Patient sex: M
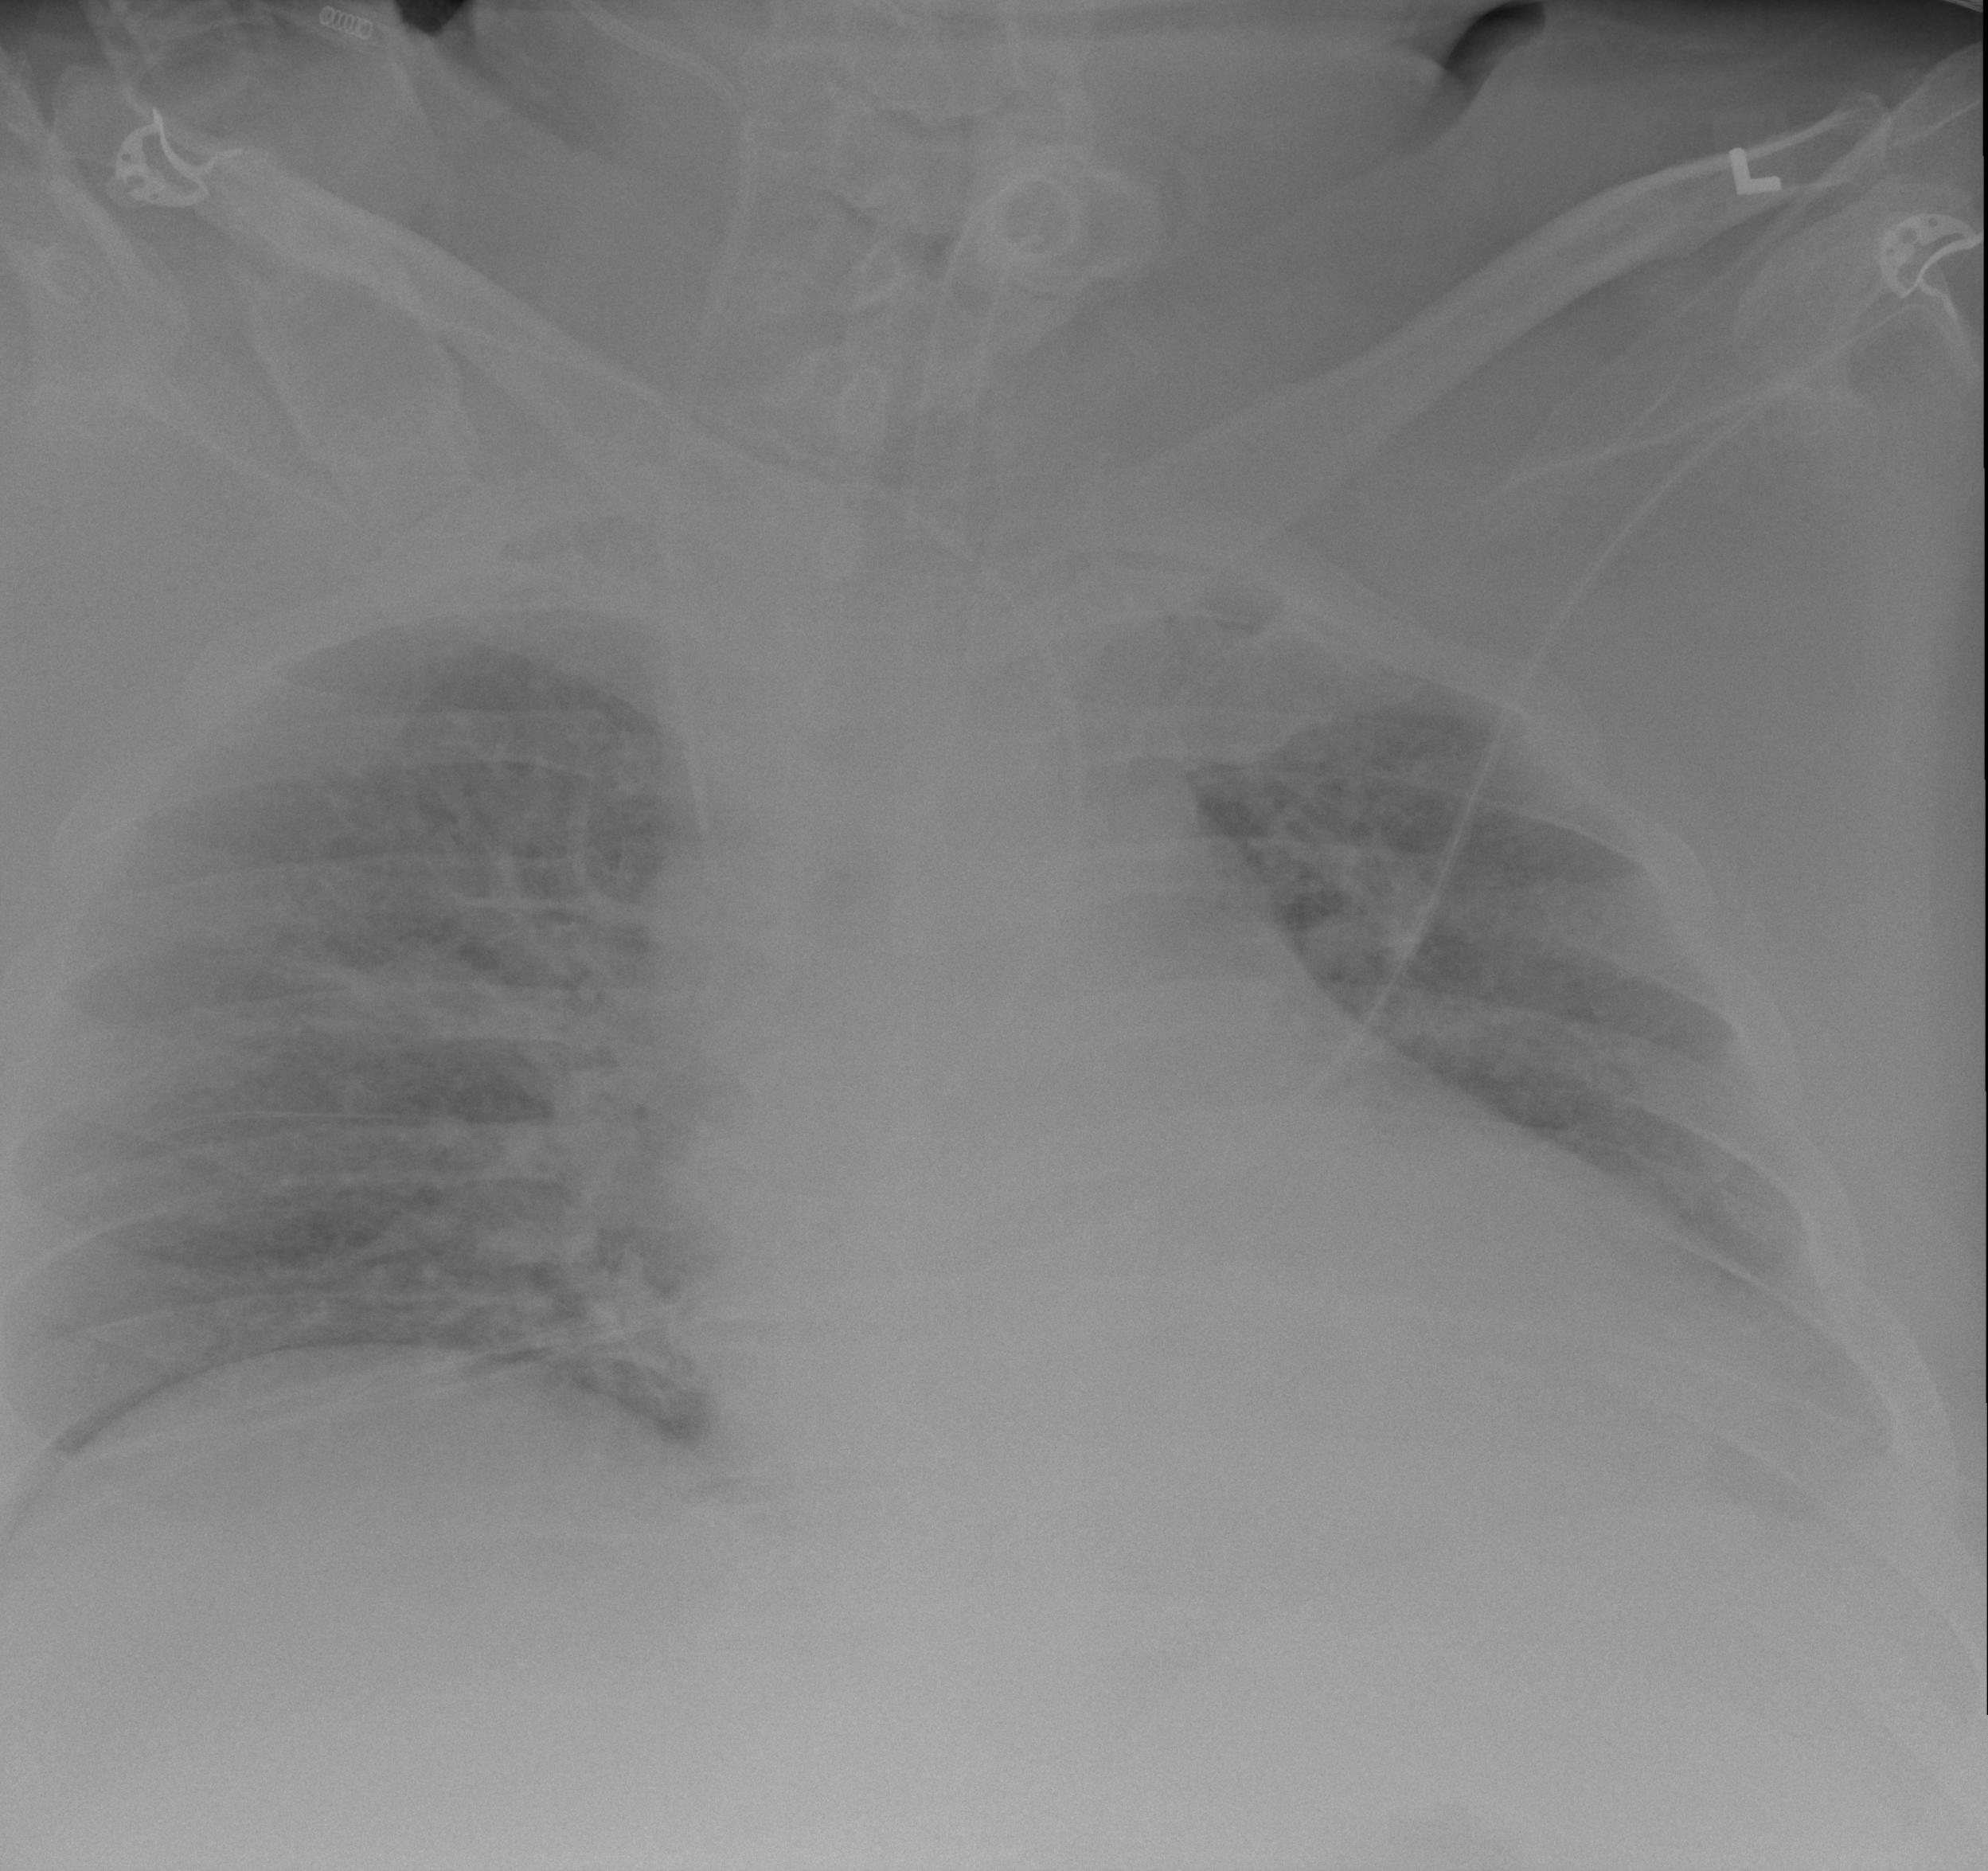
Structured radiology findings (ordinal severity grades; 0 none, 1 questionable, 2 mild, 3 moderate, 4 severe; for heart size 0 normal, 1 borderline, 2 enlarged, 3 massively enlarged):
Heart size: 2
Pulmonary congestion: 2
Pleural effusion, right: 0
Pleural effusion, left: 1
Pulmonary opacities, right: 2
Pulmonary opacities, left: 2
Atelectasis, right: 0
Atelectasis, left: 2